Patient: sex F, age 33
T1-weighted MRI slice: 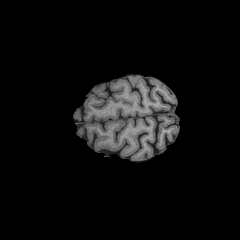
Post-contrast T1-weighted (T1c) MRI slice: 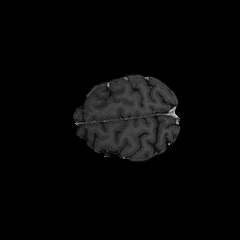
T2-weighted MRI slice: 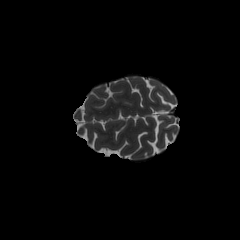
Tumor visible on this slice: no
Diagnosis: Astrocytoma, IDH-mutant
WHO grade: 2